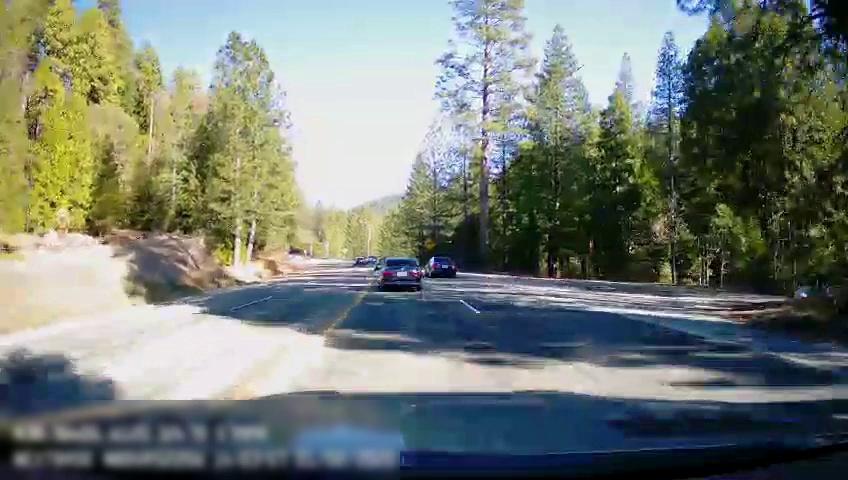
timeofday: Day
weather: Sunny
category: Drivable Space
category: Vehicles | SUV
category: Vehicles | Car
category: Vehicles | Car
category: Vehicles | Car
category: Lanes | Opposite Lane
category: Lanes | Current Lane
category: Lanes | Current Lane
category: Lanes | Current Lane
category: Traffic | Signs